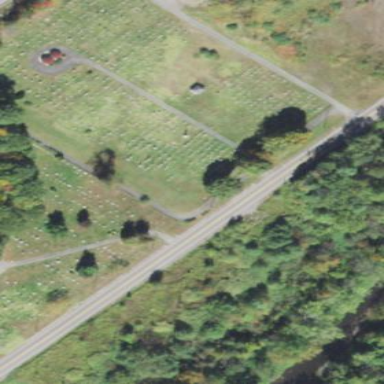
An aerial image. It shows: Cemetery.